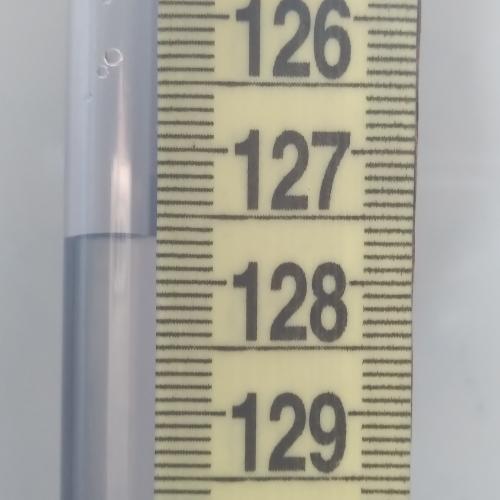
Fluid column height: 127.7 cm